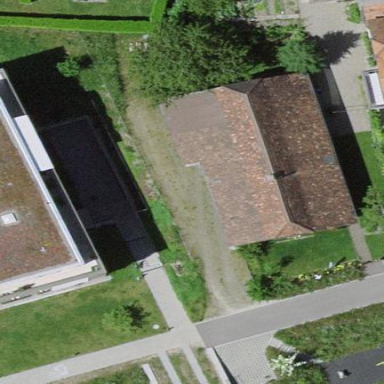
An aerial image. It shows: Farm building.